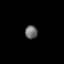
Tissue: prostate
Cell type: Epithelial cells
Senescence score: 0.7254
Nuclear area (px): 162
Mean DAPI intensity: 109.216